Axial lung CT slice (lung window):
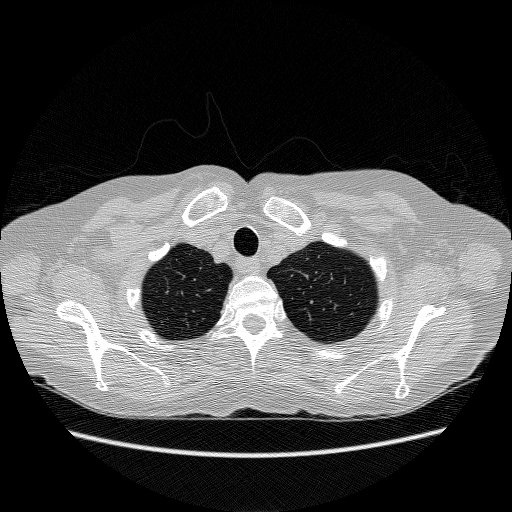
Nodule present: no